Interaction volume radius: 5 \u00c5
Interaction volume height: 30 \u00c5
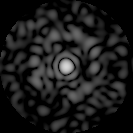
Disorder parameter: 0.8543